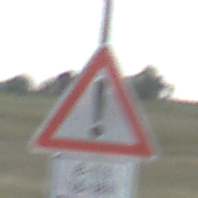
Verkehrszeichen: Gefahrenstelle
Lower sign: ZeitangabenOhneBeschraenkungAufWochentage2
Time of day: Night
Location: Outdoor (Nature)
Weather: Overcast
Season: NotSpecified
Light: Artificial